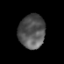
Tissue: prostate
Cell type: Endothelial cells
Senescence score: 0.2757
Nuclear area (px): 872
Mean DAPI intensity: 84.377